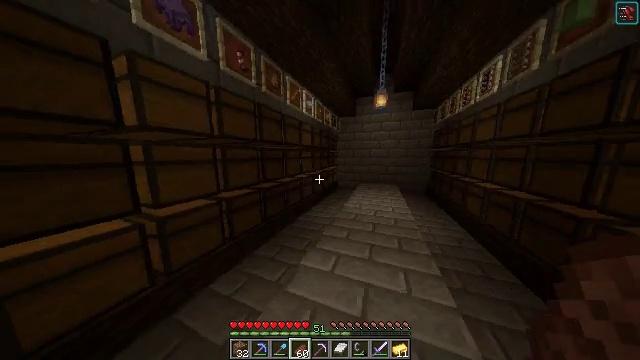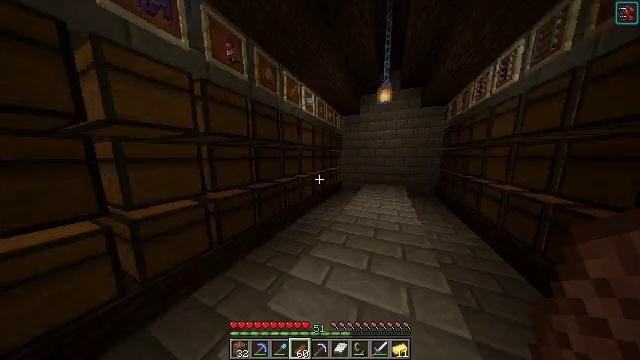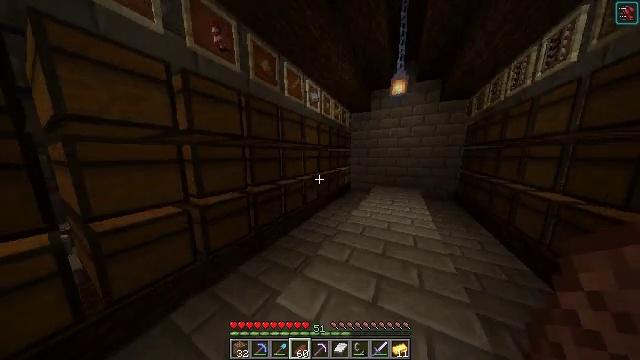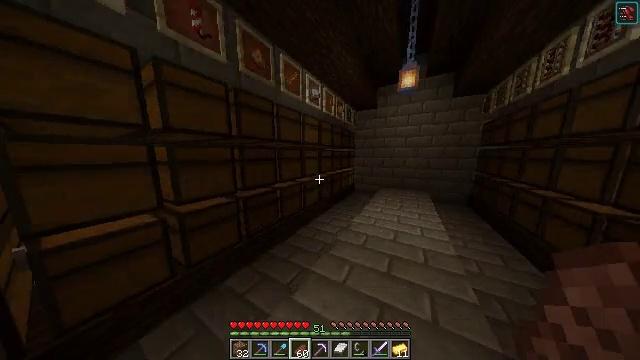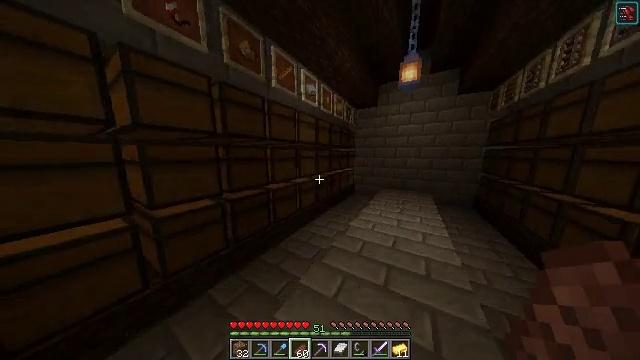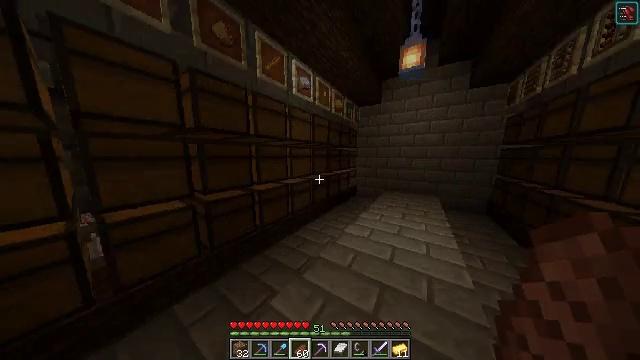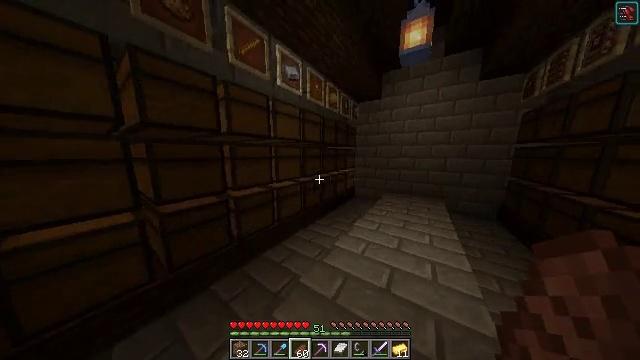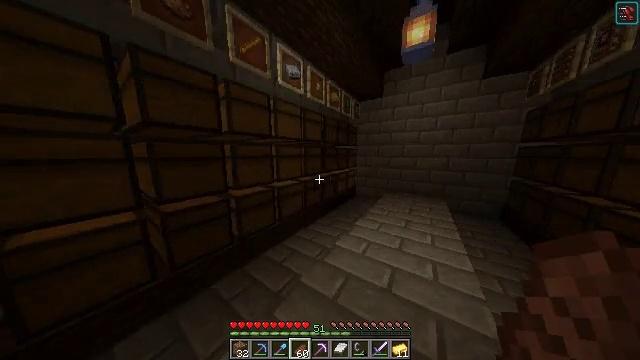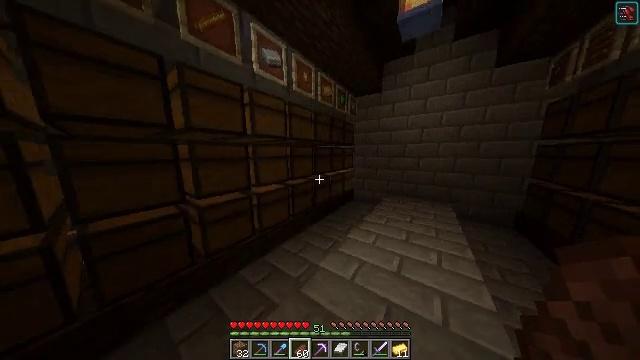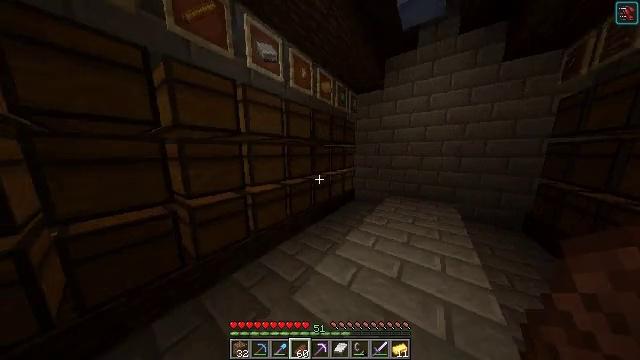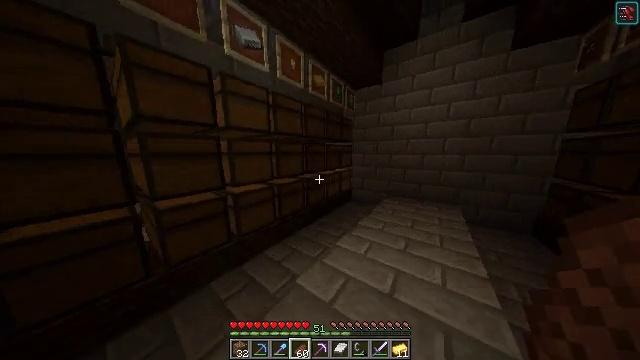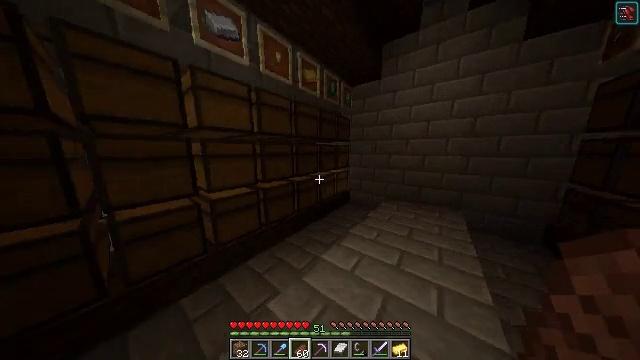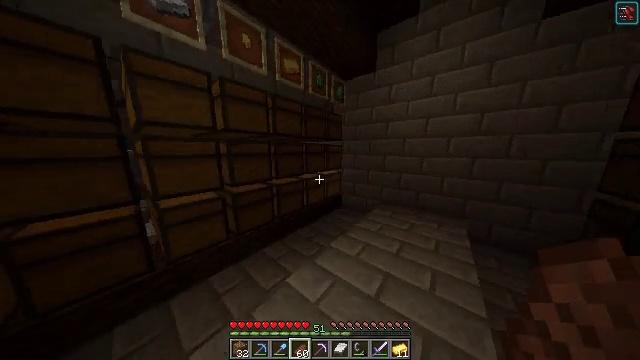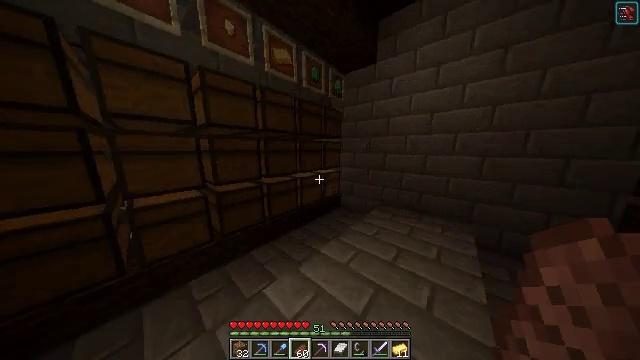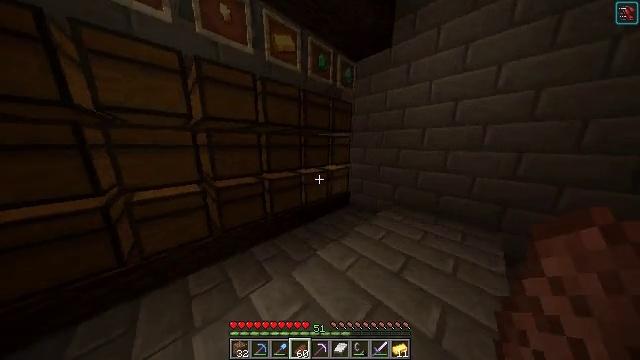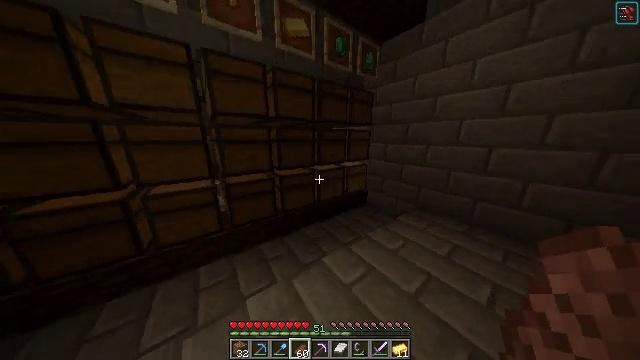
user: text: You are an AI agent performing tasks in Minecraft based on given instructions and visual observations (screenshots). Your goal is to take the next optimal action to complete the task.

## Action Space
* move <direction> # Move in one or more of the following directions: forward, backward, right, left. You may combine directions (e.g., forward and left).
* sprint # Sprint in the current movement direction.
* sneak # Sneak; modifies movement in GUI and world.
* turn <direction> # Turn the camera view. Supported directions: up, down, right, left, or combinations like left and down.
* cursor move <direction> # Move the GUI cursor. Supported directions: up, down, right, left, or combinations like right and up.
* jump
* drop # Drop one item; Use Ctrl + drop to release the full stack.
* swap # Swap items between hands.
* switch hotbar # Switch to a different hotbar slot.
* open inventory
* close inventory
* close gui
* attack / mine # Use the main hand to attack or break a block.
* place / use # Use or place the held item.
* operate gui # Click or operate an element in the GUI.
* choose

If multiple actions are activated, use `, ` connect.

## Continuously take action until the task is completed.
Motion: motion action
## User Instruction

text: Use the crafting table to make a gold block.
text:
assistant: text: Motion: move forward, turn left
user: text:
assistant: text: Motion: move forward, turn left
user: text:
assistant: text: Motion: move forward and move right, turn left
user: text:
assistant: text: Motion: move forward and move right
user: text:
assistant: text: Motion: move forward and move right, turn left
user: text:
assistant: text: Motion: move forward
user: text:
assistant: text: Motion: move forward and move right
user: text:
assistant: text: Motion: move forward and move right
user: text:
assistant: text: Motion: move forward and move right
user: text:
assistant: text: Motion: move forward and move right
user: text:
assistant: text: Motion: move forward and move right, turn left
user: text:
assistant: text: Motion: move forward and move right, turn left
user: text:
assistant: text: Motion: move forward and move right, turn left
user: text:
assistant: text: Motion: move forward and move right, turn left and down
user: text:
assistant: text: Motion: move forward, turn left and down
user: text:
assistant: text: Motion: turn left and down
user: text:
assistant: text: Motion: turn left
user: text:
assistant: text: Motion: turn left, use / place
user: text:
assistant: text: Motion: use / place
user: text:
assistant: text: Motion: no_op
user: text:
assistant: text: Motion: turn left and down
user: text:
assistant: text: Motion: no_op
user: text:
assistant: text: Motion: open gui
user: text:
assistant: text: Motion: no_op
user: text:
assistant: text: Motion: no_op
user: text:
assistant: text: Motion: no_op
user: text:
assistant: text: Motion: sneak, cursor move left and up
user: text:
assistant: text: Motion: sneak, cursor move left and up
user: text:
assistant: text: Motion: sneak, cursor move left
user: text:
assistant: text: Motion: sneak, choose